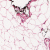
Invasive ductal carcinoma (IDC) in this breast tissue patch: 0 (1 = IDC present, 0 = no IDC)